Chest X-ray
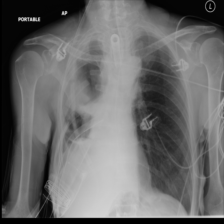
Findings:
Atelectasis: negative
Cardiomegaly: negative
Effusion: negative
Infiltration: negative
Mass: negative
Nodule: negative
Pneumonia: negative
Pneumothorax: negative
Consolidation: negative
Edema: negative
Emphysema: negative
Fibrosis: negative
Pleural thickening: negative
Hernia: negative